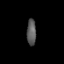
Tissue: prostate
Cell type: Myeloid cells
Senescence score: 0.3343
Nuclear area (px): 233
Mean DAPI intensity: 91.004